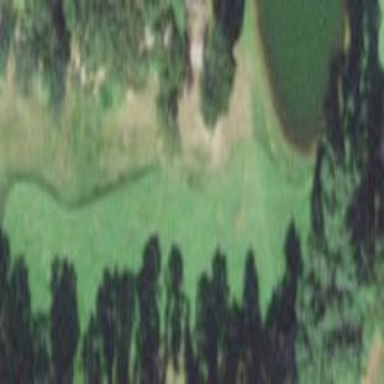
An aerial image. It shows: Golf fairway surrounded by grass.